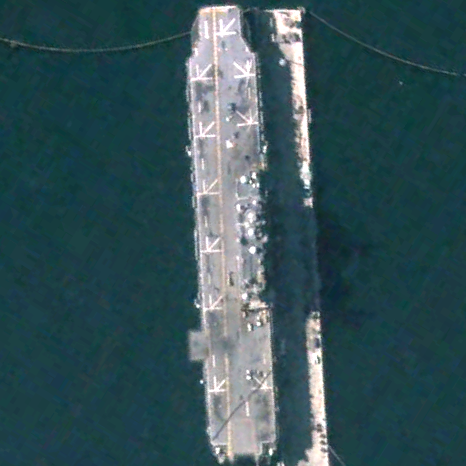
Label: assault